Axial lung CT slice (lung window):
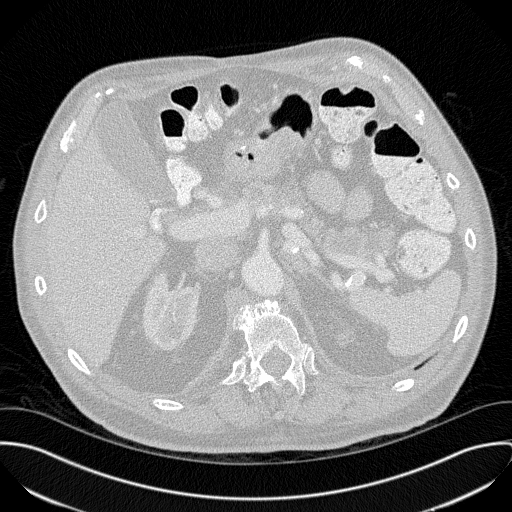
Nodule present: no